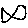
Label: fish